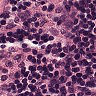
Metastatic tissue present: no